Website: lowes
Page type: customer-info-address
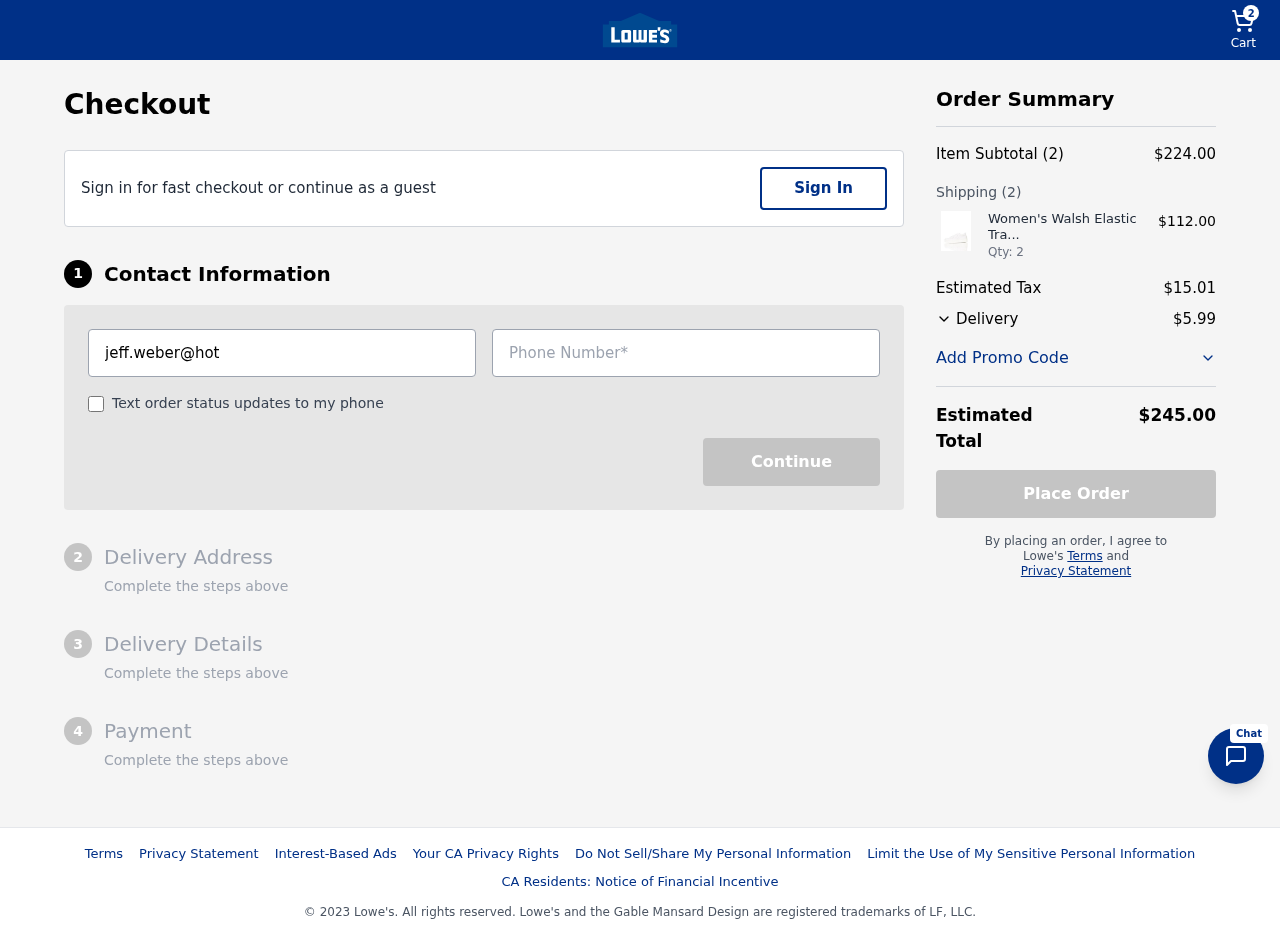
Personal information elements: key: PII_EMAIL
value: jeff.weber@hotmail.com
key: PII_PHONE
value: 3703934099
Product elements: key: PRODUCT1_NAME
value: Women's Walsh Elastic Trainer White (White) 5 UK (38 EU)
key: PRODUCT1_PRICE
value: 112
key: PRODUCT1_QUANTITY
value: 2
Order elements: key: ORDER_NUM_ITEMS
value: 2
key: ORDER_SUBTOTAL
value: $224.00
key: ORDER_NUM_ITEMS2
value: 2
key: ORDER_TAX
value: $15.01
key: ORDER_SHIPPING_COST
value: $5.99
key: ORDER_TOTAL
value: $245.00